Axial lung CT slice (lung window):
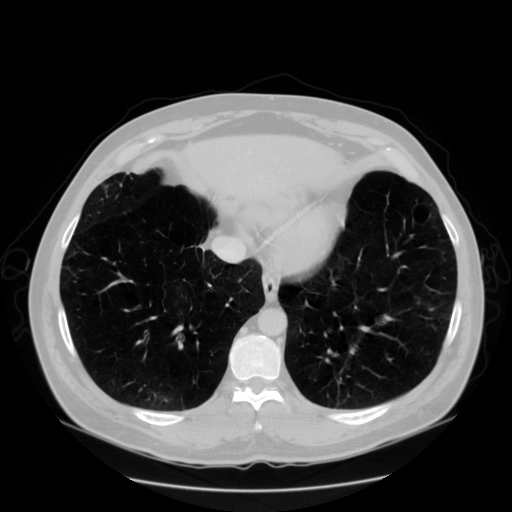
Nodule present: no